Interaction volume radius: 5 \u00c5
Interaction volume height: 45 \u00c5
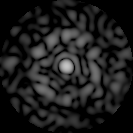
Disorder parameter: 0.8189